Question:
There is a Hdfs.java inside and there is a utility jar file inside .
What are the options I give when I compile the Hdfs.java using the utility jar?
And how do I execute?
I went through the examples <URL> and I'm very confused.
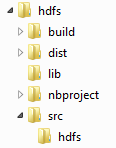
Answer: If you do not want to use the compiler inside of NetBeans, then go to your terminal application, set your current directory to 'src' and invoke
'''
javac -cp .:../lib/utility.jar Hdfs.java
'''
To run, you would do this:
'''
java -cp .:../lib/utility.jar Hdfs
'''
If you want to compile and run within NetBeans, see Jigar Joshi's answer.